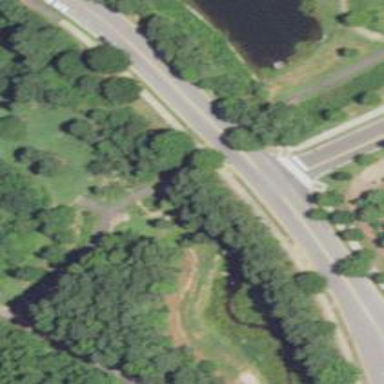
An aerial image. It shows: Disc golf tee area.